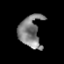
Tissue: prostate
Cell type: Epithelial cells
Senescence score: 0.3591
Nuclear area (px): 706
Mean DAPI intensity: 126.177